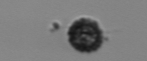
Label: Pseudochattonella_farcimen